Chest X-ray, PA view. Patient: 52 years old, sex M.
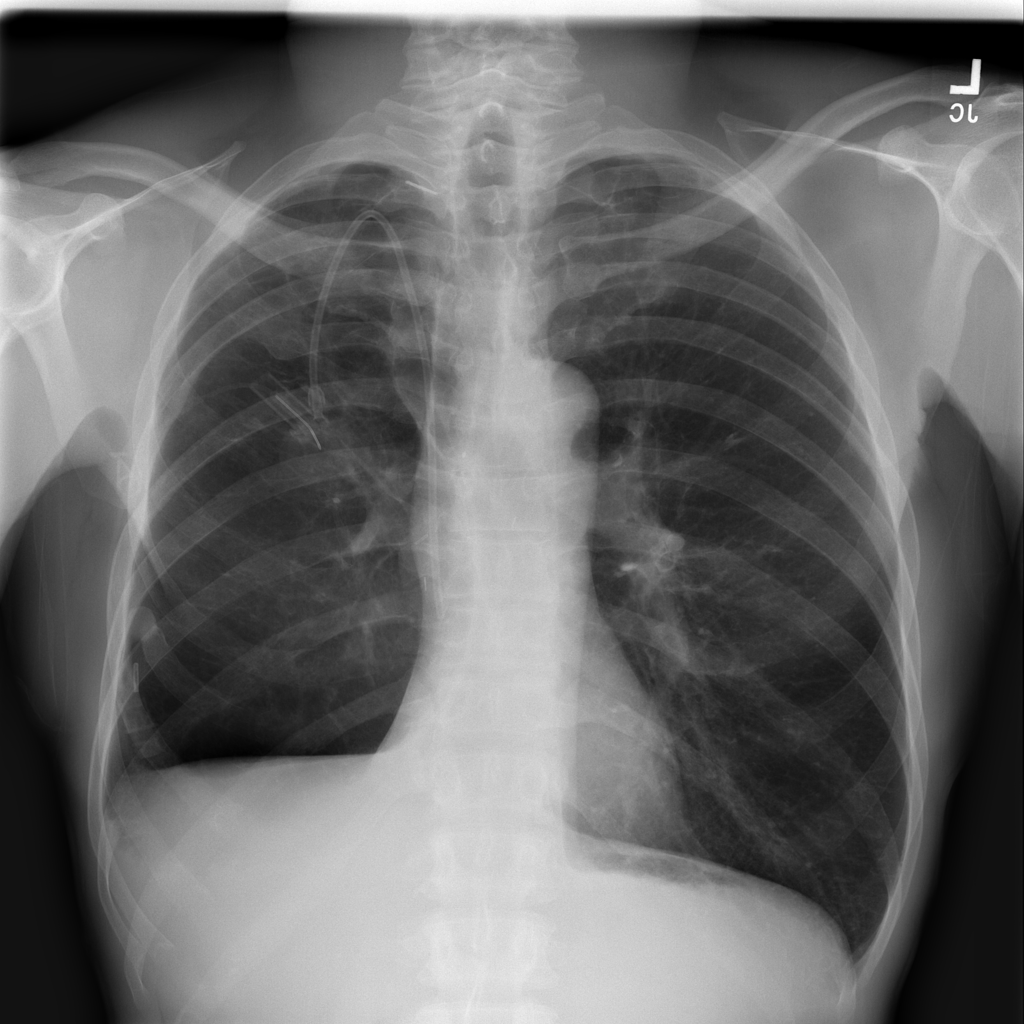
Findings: Mass